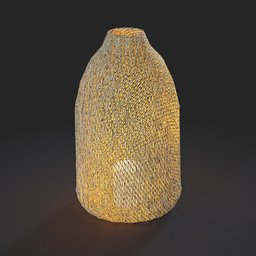
Label: lighting